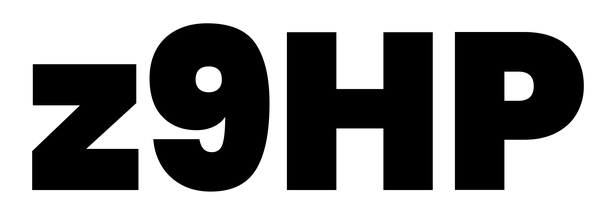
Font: Poppins-Black